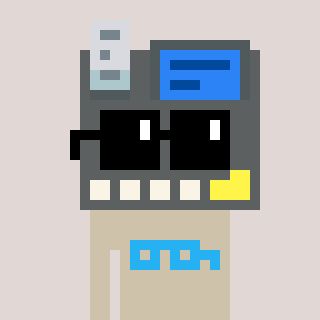
a pixel art character with square black sunglasses, a cash register-shaped head and a bege-colored body on a warm background